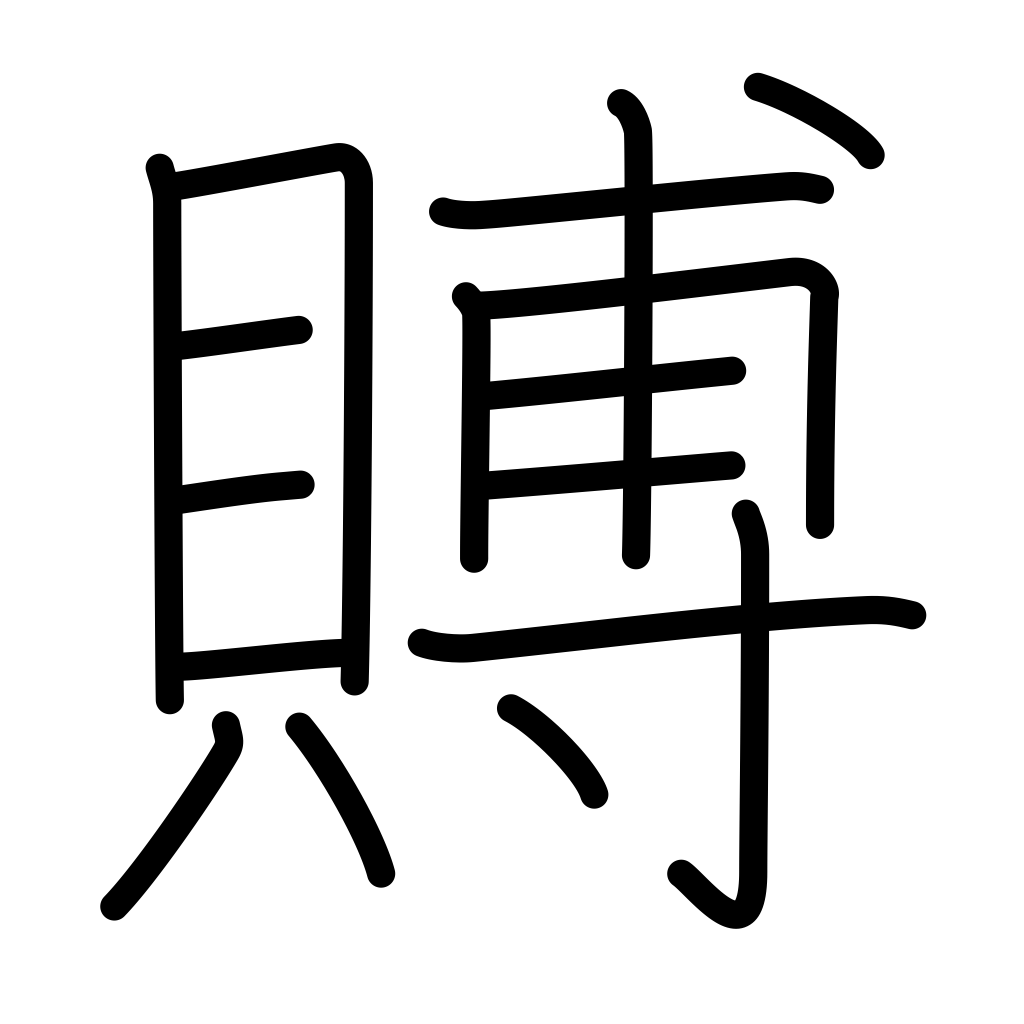
Meaning: condolence gift